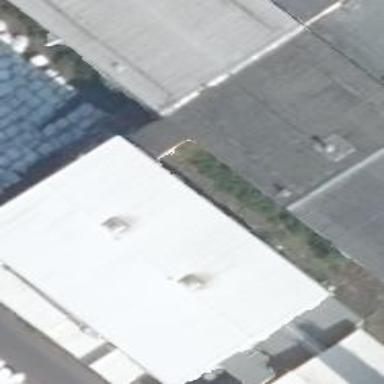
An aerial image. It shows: Industrial building with gabled grey roof and white walls.